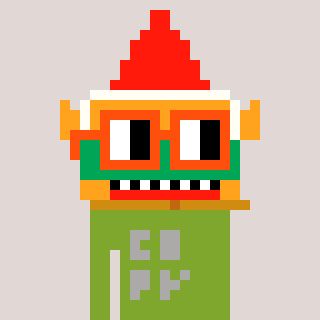
a pixel art character with square orange glasses, a gnome-shaped head and a slimegreen-colored body on a warm background